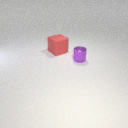
small purple metal cylinder in front of large red rubber cube